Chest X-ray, PA view. Patient: 24 years old, sex M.
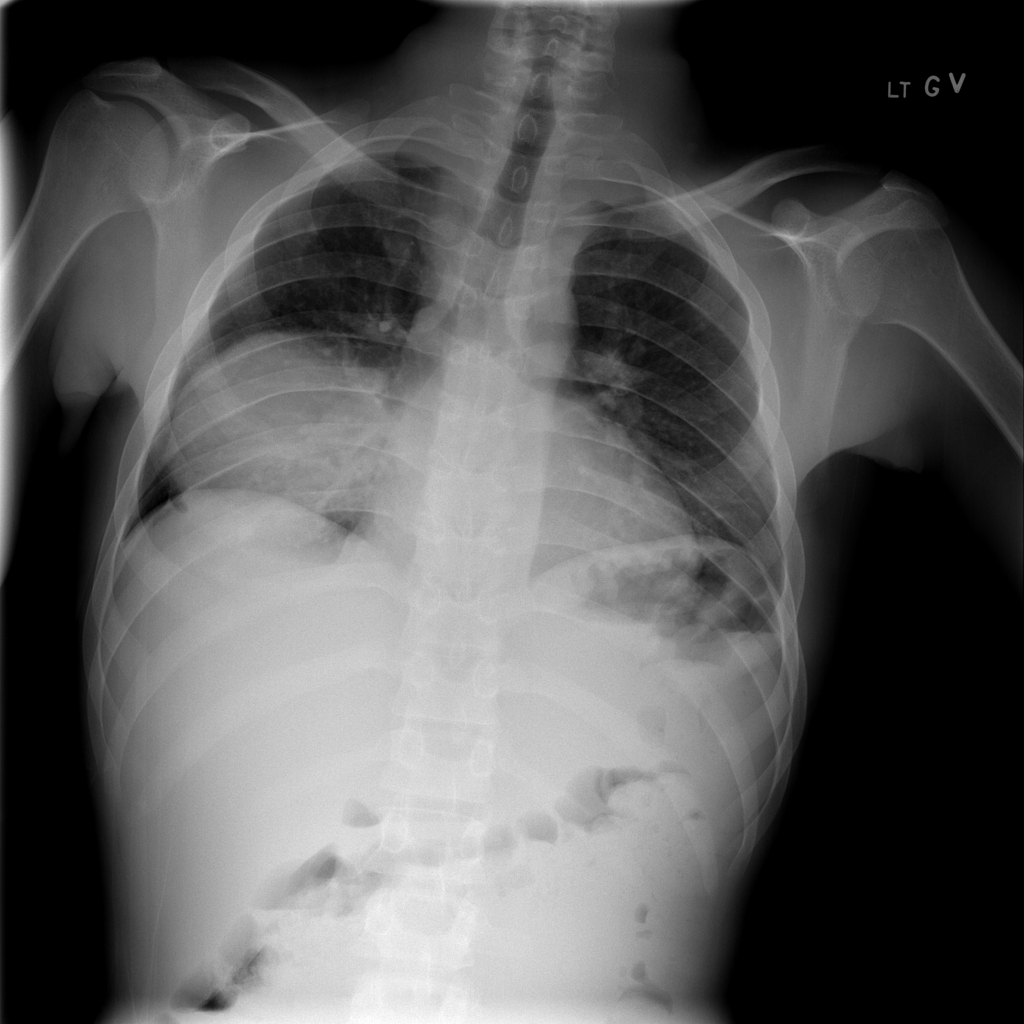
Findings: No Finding